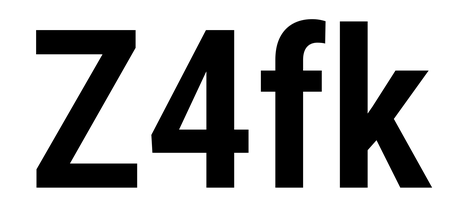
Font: Roboto_Condensed_SemiBold